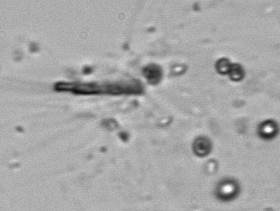
Label: Phaeocystis